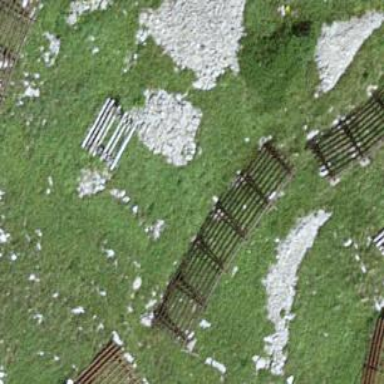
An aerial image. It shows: Structure designed for avalanche protection.